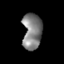
Tissue: skin
Cell type: T cells
Senescence score: 0.2489
Nuclear area (px): 680
Mean DAPI intensity: 128.056